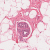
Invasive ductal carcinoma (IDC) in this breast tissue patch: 0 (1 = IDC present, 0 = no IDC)